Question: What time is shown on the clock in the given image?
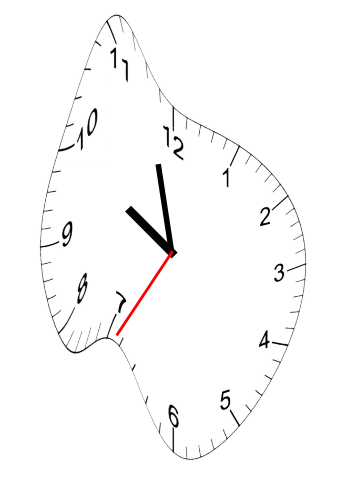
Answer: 09:57:35